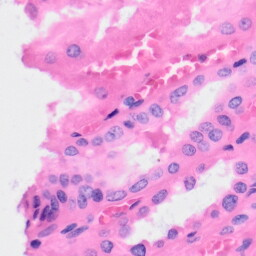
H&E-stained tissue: Kidney